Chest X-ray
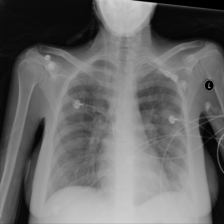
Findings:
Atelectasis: negative
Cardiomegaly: negative
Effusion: negative
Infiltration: negative
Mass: negative
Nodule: positive
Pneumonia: negative
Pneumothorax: negative
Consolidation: negative
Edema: negative
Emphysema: negative
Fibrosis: negative
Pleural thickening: negative
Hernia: negative